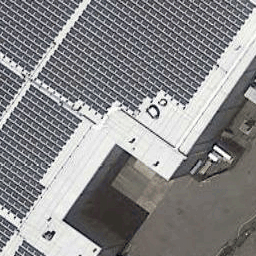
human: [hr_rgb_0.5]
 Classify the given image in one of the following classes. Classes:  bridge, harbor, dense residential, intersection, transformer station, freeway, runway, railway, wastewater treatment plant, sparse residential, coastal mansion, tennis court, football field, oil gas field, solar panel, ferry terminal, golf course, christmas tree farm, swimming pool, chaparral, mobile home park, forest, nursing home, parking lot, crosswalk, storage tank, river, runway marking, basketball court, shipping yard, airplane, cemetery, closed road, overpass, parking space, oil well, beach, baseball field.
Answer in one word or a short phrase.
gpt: solar panel